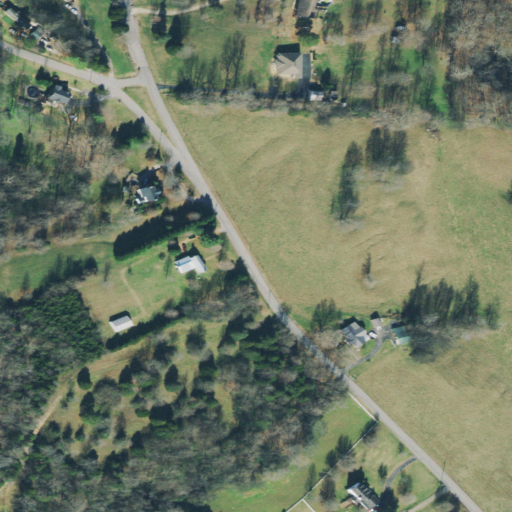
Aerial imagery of mountain in Tennessee named Crews Hill containing pasture, mixed forest, open development, low intensity development, shrub, medium intensity development, and deciduous forest